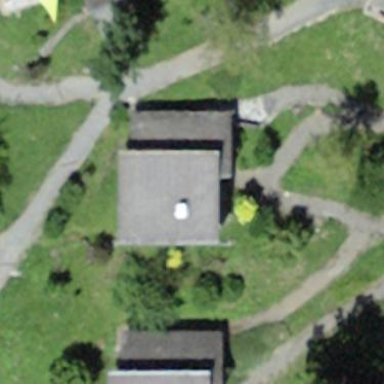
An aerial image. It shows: Detached building.